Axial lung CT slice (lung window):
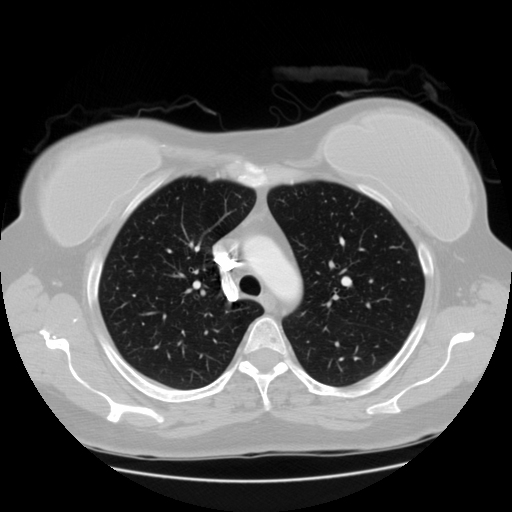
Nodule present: no